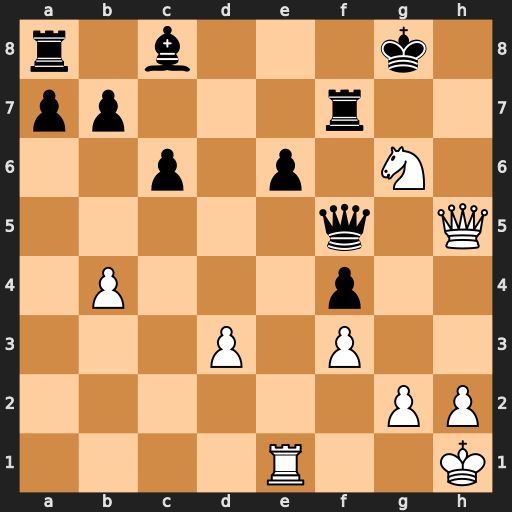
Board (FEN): r1b3k1/pp3r2/2p1p1N1/5q1Q/1P3p2/3P1P2/6PP/4R2K
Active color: w
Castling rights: -
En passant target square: -
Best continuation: Qh8#